Aerial crown-view tile of a tropical tree (Barro Colorado Island, Panama), acquired 20250512:
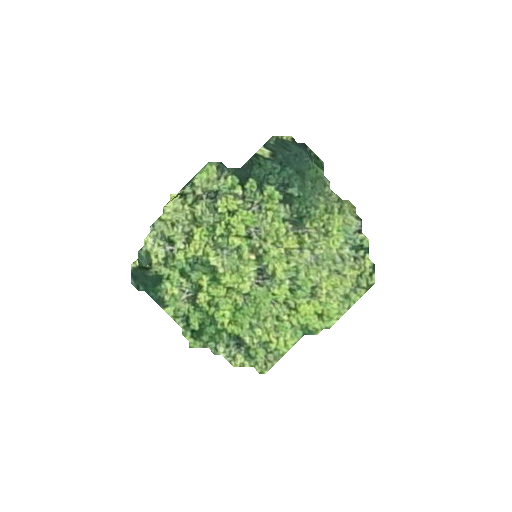
Species: Dendropanax arboreus
GBIF accepted scientific name: Dendropanax arboreus
Crown area: 53.358 m²